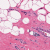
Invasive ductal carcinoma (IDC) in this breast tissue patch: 0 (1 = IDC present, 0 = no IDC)